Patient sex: M
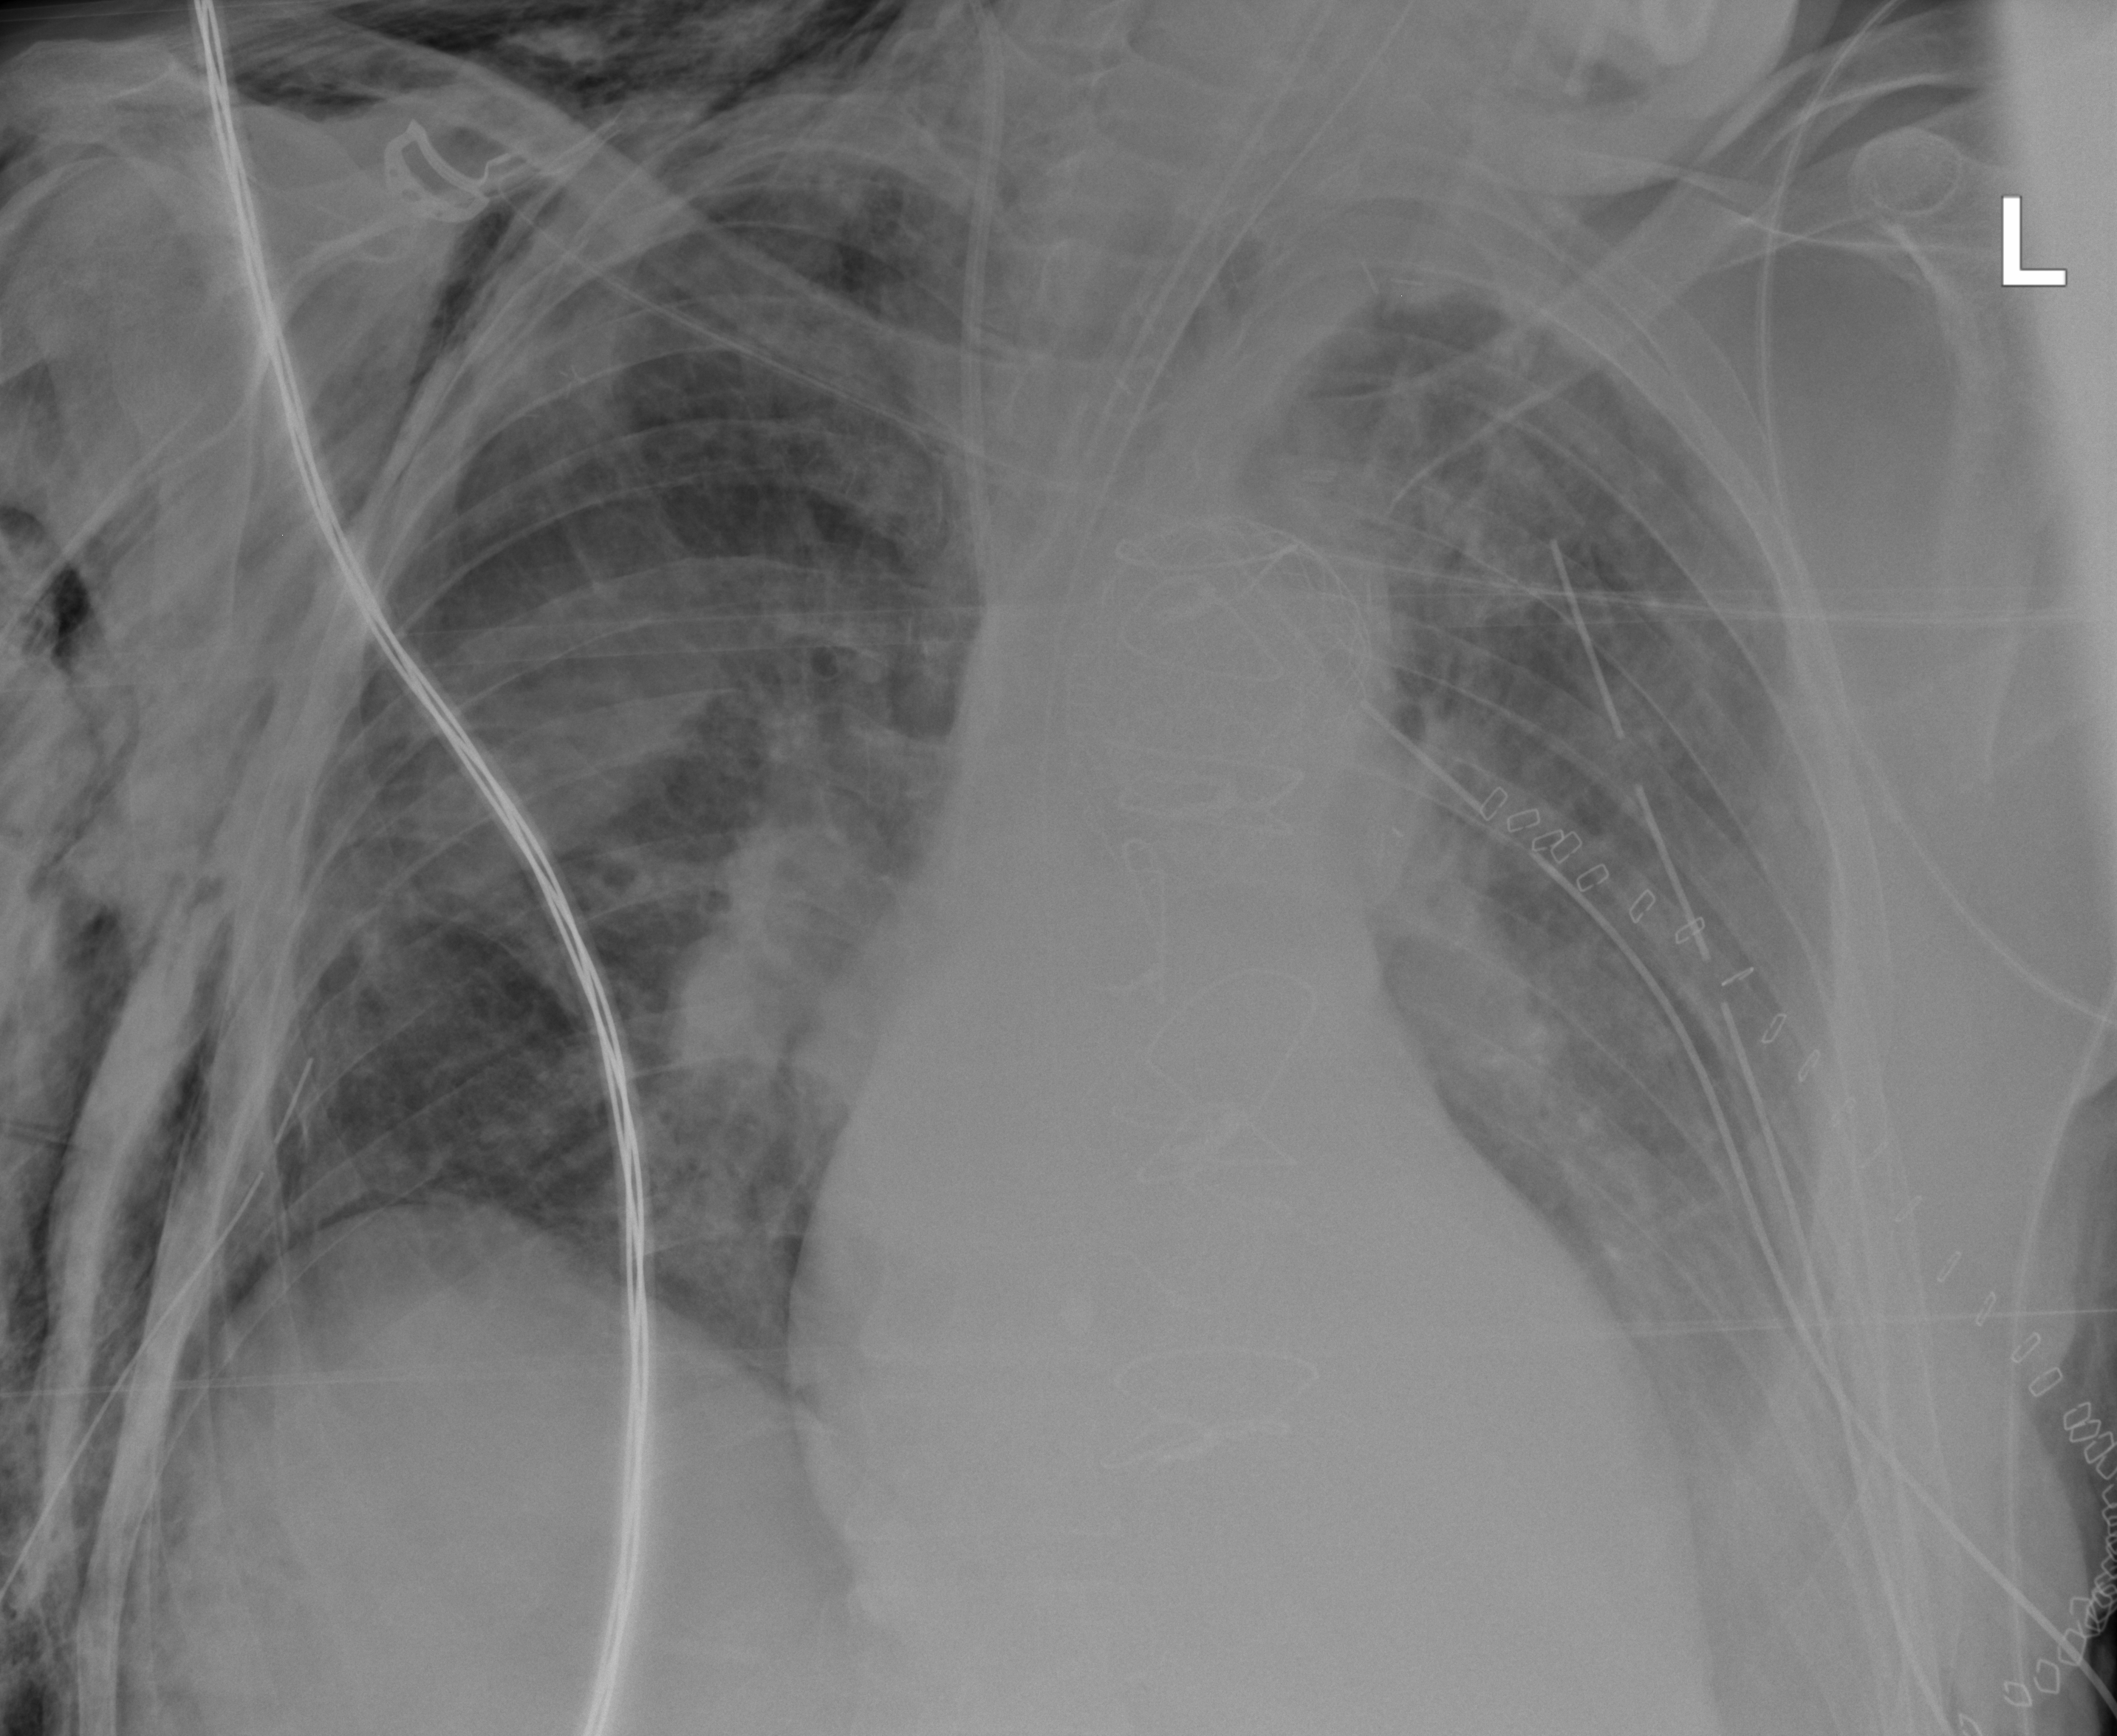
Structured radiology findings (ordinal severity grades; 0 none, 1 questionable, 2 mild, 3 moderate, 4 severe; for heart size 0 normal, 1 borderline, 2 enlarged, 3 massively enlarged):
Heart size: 0
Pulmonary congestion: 2
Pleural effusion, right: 0
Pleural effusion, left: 2
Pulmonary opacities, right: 2
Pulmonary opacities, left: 2
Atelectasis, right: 2
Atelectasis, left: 2